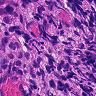
Metastatic tissue present: yes